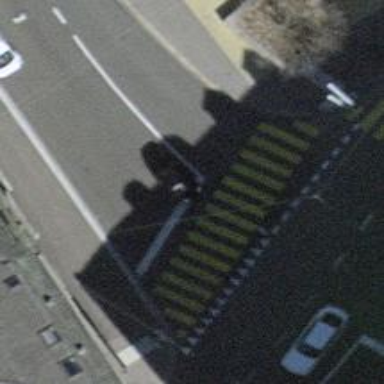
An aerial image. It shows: Road crossing with traffic signals.